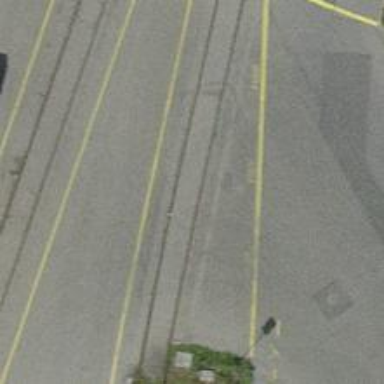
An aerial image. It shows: Railway level crossing.